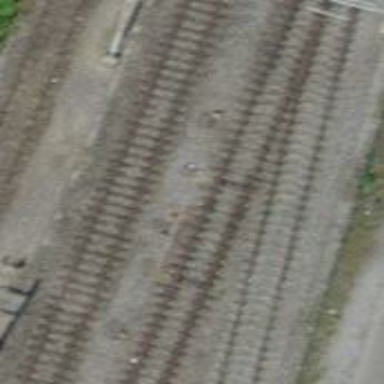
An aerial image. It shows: Single railway track with electrified contact line.